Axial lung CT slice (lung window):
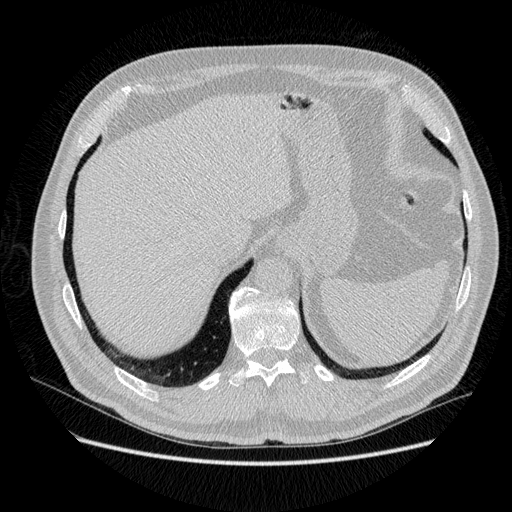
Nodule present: no